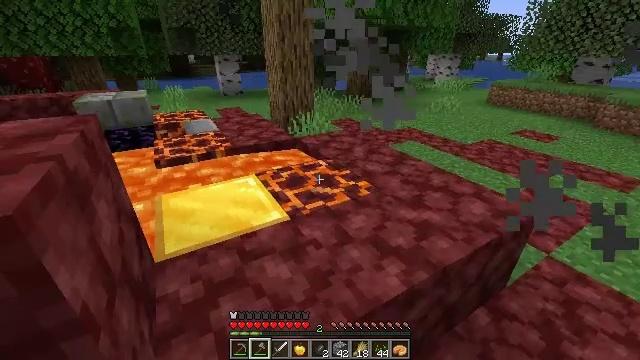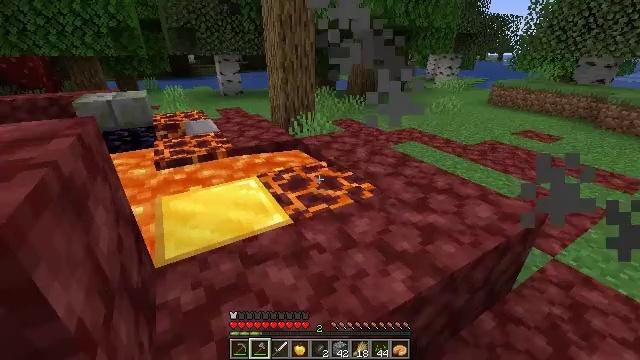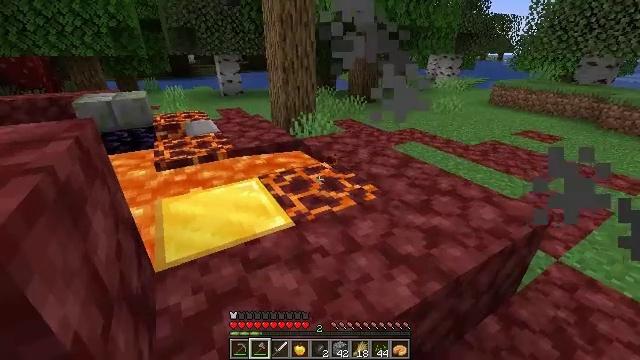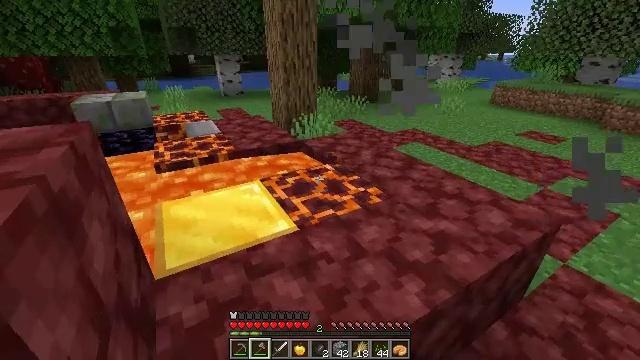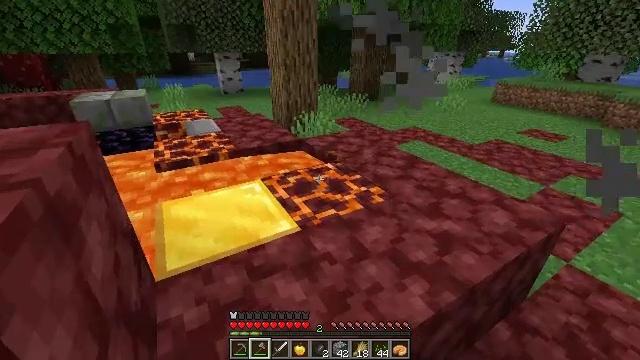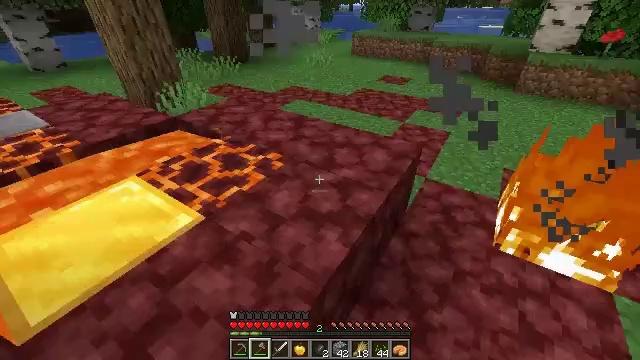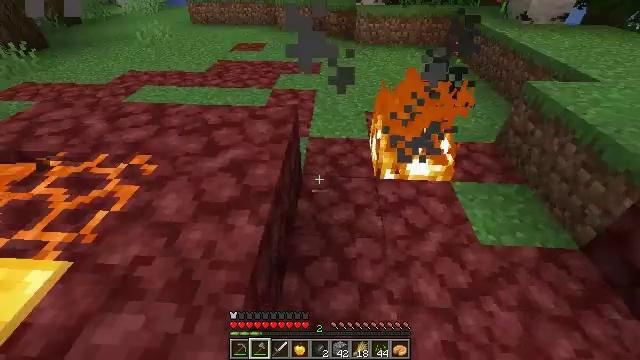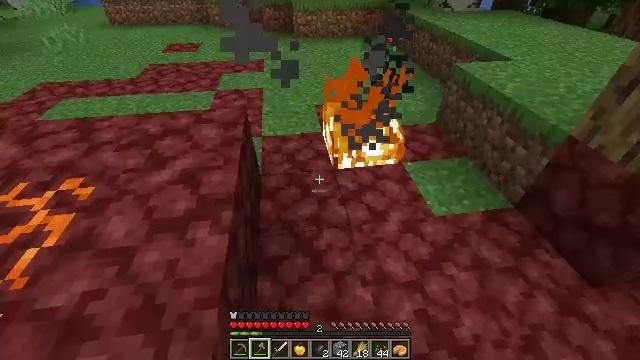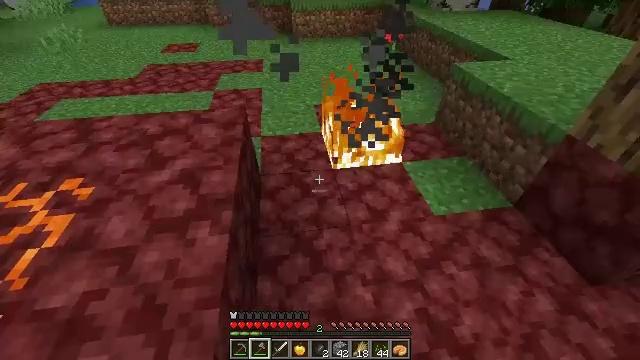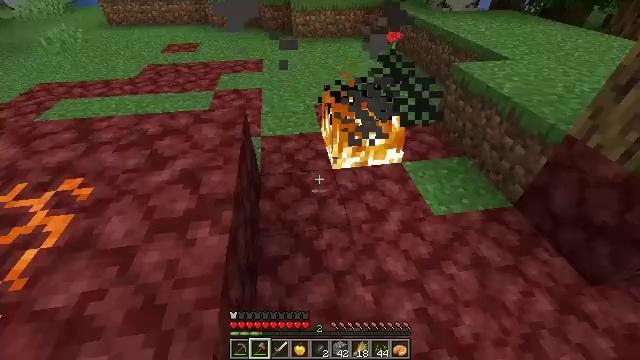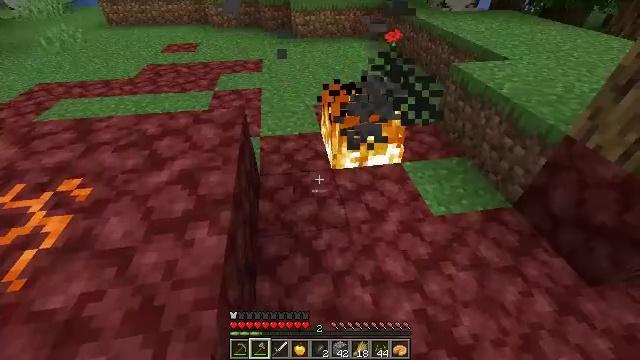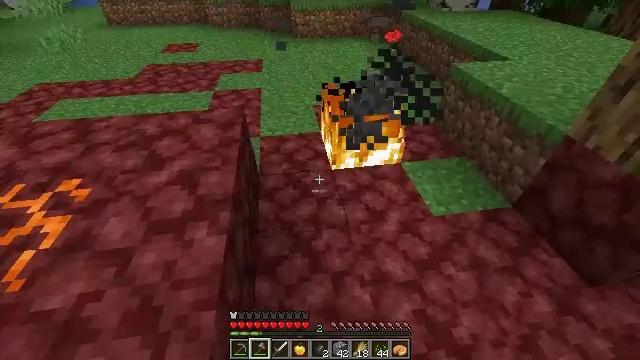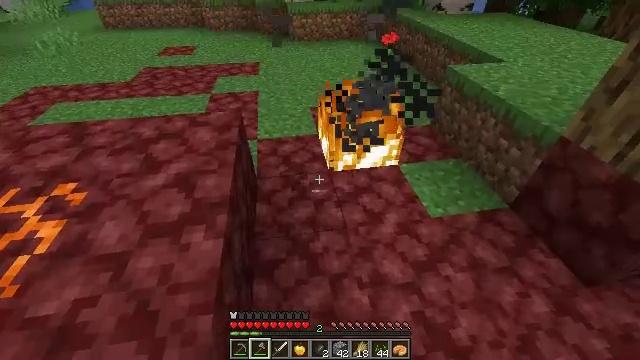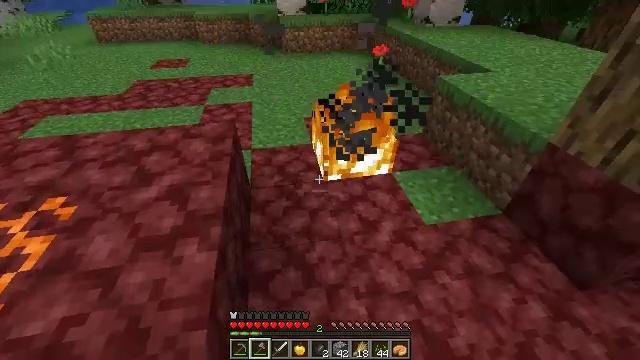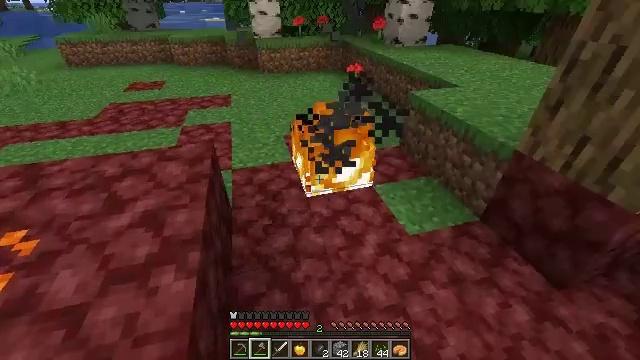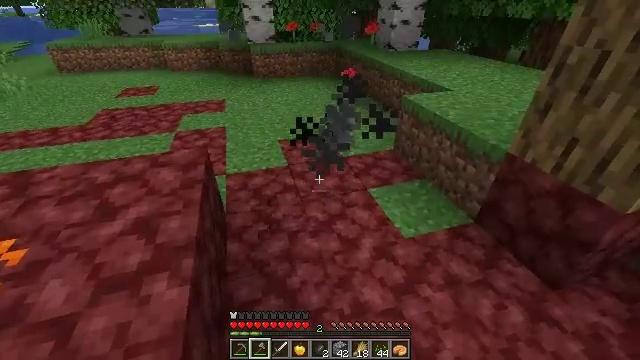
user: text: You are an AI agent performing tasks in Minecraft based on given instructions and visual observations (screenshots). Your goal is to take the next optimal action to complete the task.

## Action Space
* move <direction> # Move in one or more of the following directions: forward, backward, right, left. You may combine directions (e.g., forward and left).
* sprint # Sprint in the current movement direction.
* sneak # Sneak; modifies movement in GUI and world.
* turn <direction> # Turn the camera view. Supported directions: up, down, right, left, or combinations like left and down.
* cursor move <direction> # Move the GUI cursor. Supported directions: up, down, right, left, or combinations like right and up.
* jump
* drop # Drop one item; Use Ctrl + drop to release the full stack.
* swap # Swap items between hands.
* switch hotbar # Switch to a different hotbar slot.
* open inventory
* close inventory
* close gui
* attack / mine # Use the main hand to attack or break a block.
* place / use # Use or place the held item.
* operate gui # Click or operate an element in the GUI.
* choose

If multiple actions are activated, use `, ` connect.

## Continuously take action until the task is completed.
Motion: motion action
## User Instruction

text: Destroy the fire.
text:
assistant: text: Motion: move forward, sneak, attack / mine
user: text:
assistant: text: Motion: move forward, sneak
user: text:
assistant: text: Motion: move forward, sneak
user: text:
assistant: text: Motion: move forward, sneak
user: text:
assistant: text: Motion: sneak, turn right and down
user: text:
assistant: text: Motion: sneak, turn right and down
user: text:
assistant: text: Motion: sneak, turn right
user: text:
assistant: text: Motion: move forward, sneak
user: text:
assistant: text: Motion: move forward, sneak
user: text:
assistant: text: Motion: move forward, sneak, attack / mine
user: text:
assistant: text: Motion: move forward, sneak, attack / mine
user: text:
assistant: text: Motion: move forward, sneak, attack / mine
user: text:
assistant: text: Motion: move forward, sneak, turn right and up
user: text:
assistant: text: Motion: move forward, sneak, turn right and up
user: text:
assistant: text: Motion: move forward, sneak, turn right, attack / mine
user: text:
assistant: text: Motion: move forward, sneak, attack / mine
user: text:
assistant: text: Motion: move forward, sneak, attack / mine
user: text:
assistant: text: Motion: move forward, sneak
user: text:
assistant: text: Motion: move forward, sneak
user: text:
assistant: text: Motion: sneak